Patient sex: M
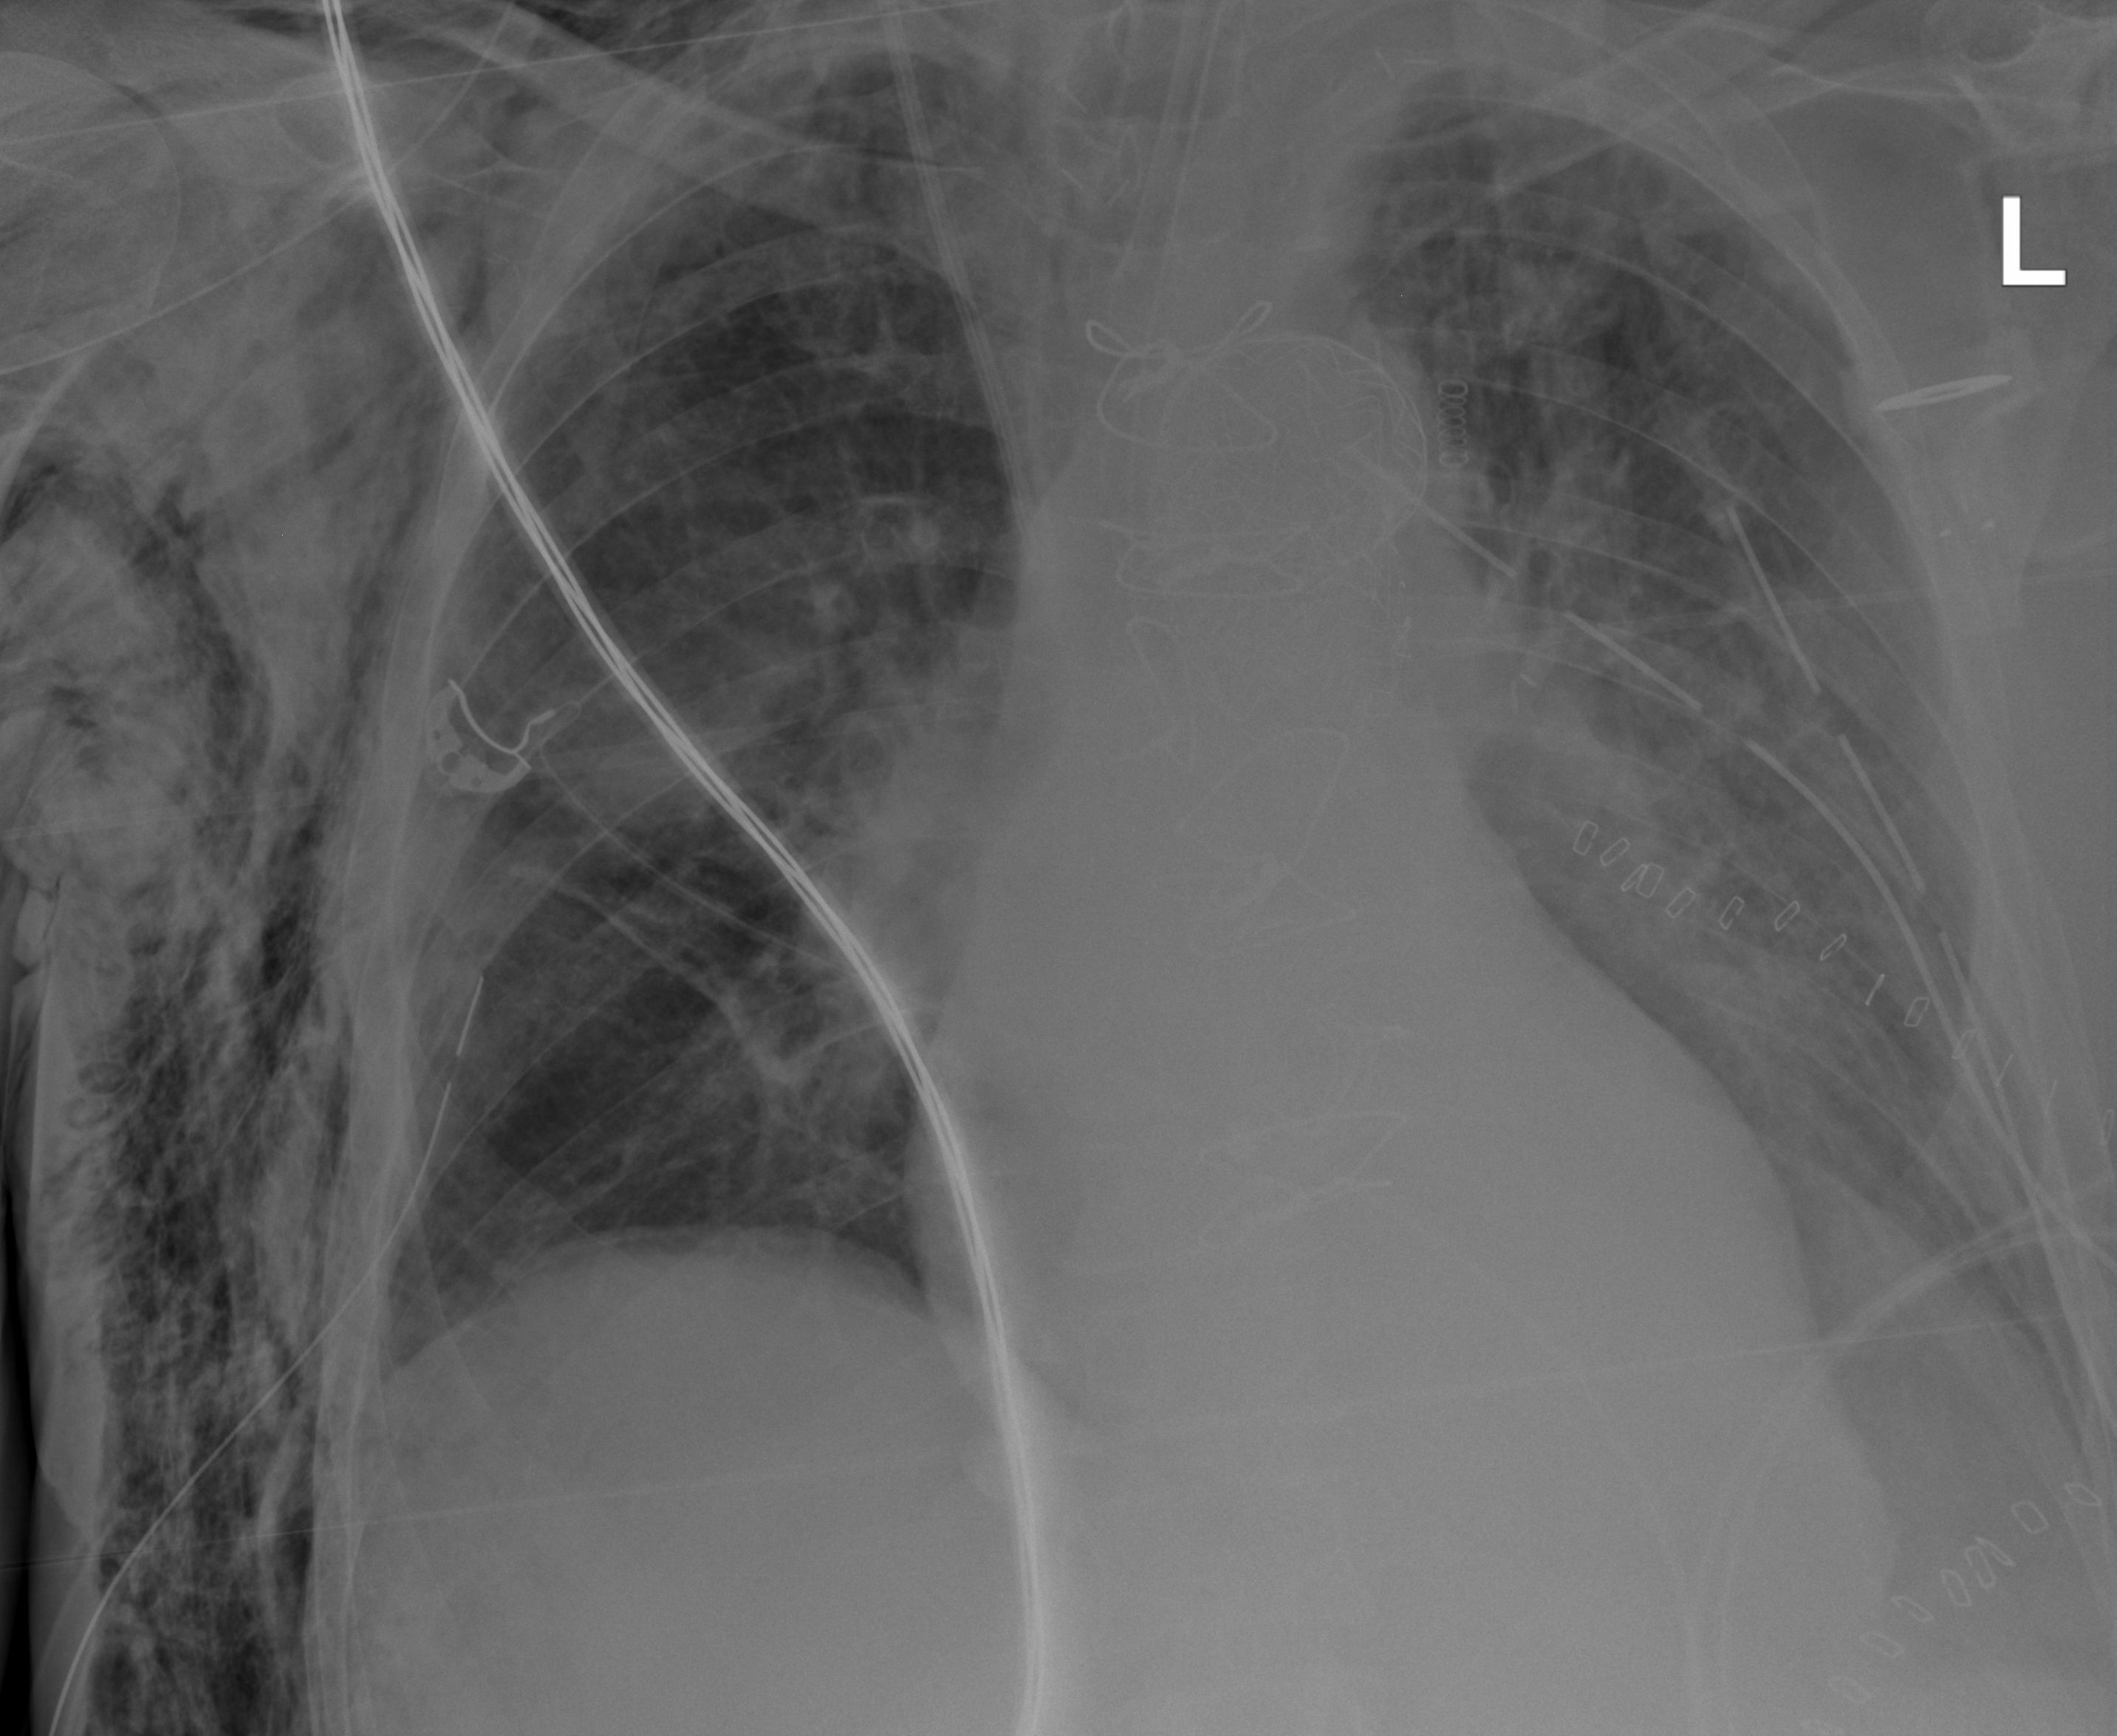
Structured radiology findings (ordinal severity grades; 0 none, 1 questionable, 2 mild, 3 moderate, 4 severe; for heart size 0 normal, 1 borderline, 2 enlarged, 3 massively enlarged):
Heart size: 1
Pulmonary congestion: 2
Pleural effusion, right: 0
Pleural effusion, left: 2
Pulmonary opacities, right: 2
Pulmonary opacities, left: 2
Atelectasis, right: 2
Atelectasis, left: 2